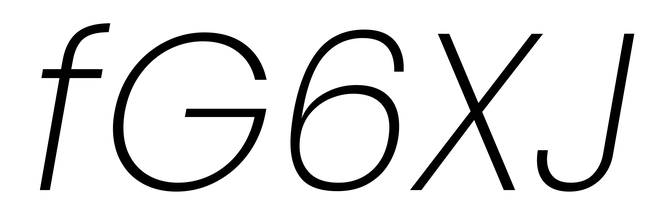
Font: Poppins-ExtraLightItalic